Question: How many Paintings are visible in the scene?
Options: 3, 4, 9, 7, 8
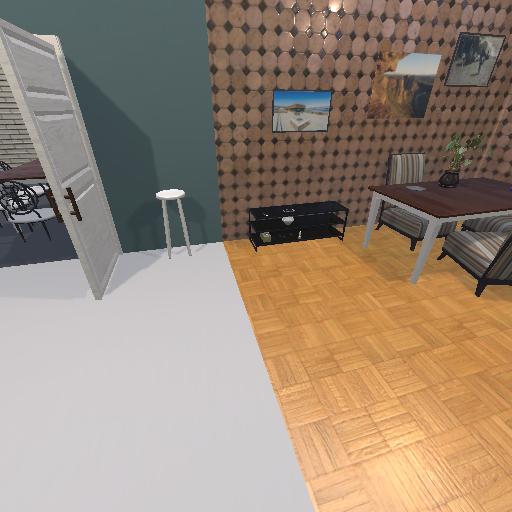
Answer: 3